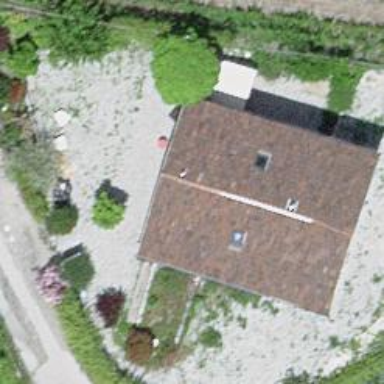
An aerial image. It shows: Simple and straightforward house.